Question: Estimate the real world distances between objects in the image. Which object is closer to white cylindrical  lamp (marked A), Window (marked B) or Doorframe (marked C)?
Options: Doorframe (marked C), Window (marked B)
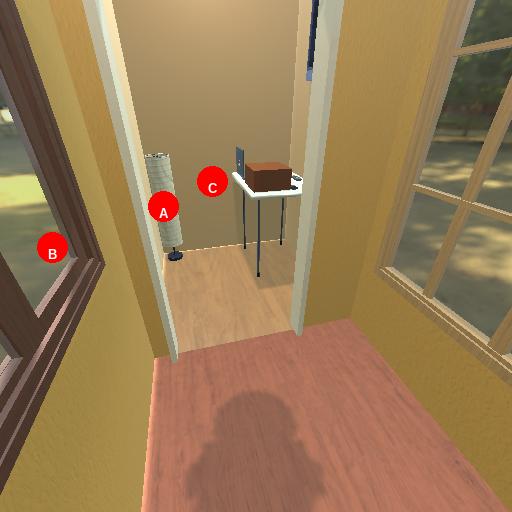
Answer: Doorframe (marked C)